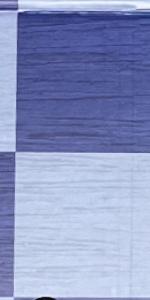
Label: Empty